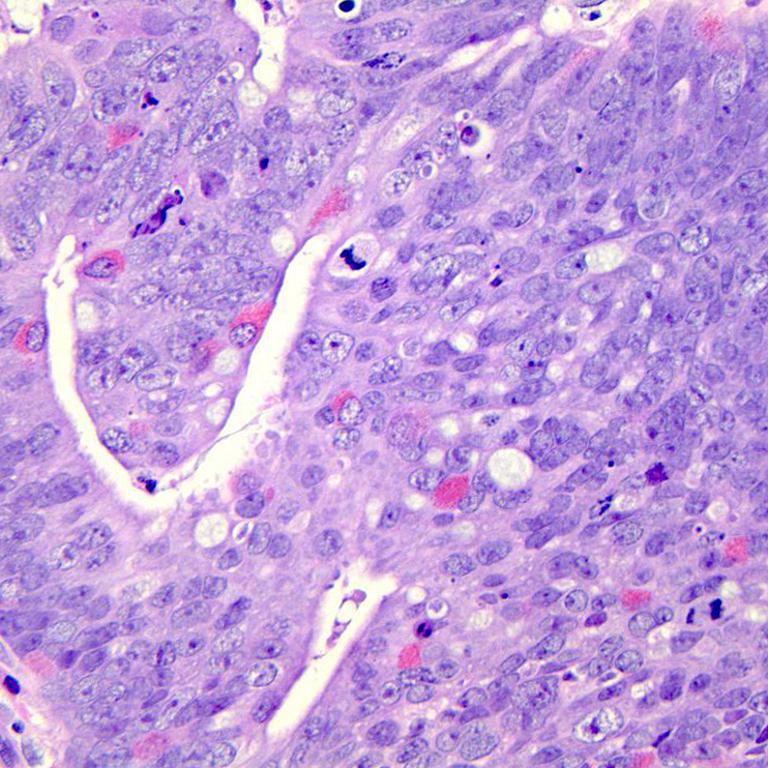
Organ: colon
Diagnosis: adenocarcinomas